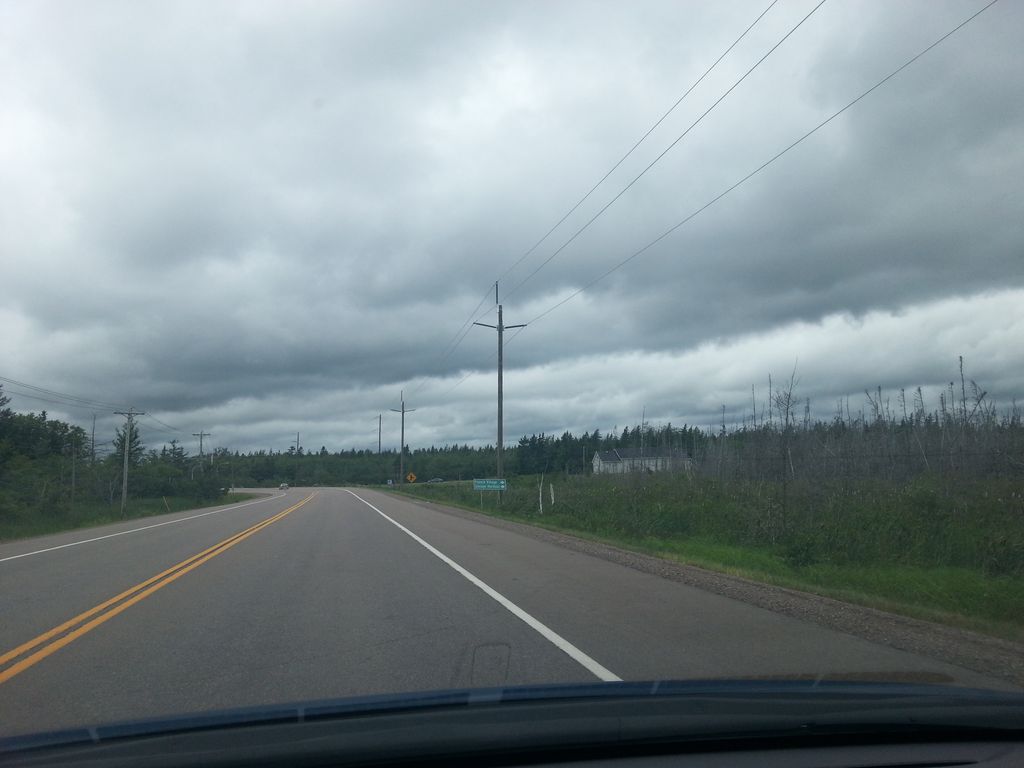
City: charlottetown